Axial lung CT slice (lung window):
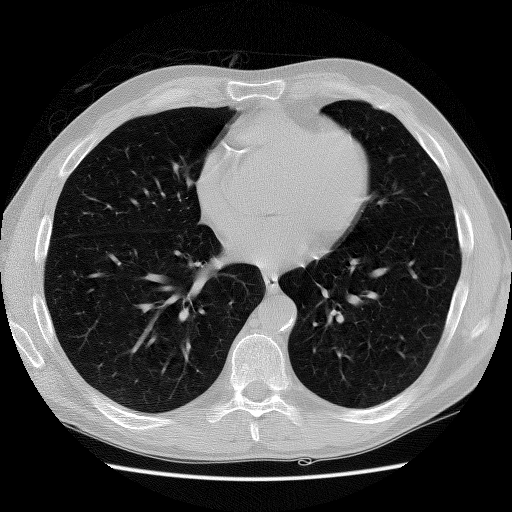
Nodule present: no